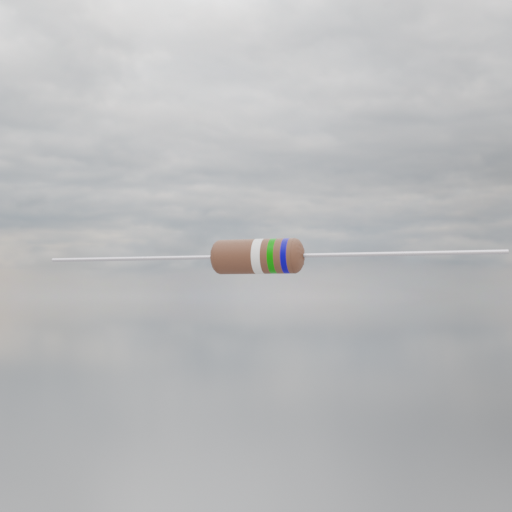
Resistor colour bands (in order): white, green, blue